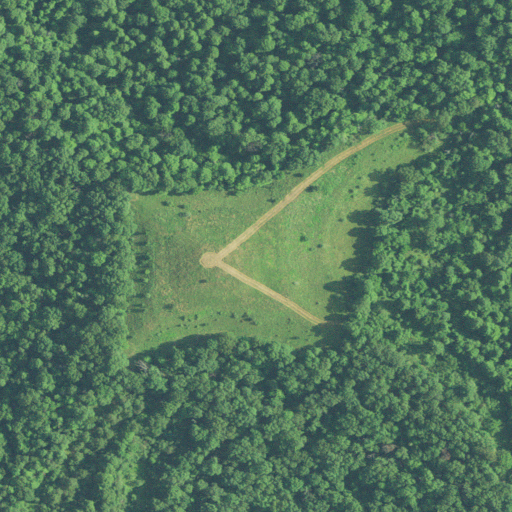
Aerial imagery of mountain in West Virginia named Four Ridge Knob containing deciduous forest and pasture